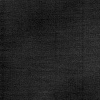
Atmospheric dust classification: dusty